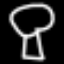
Label: mushroom